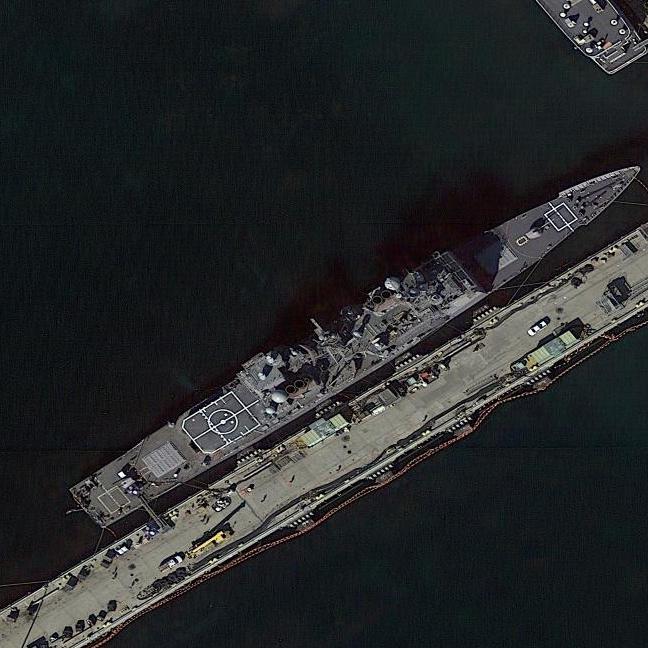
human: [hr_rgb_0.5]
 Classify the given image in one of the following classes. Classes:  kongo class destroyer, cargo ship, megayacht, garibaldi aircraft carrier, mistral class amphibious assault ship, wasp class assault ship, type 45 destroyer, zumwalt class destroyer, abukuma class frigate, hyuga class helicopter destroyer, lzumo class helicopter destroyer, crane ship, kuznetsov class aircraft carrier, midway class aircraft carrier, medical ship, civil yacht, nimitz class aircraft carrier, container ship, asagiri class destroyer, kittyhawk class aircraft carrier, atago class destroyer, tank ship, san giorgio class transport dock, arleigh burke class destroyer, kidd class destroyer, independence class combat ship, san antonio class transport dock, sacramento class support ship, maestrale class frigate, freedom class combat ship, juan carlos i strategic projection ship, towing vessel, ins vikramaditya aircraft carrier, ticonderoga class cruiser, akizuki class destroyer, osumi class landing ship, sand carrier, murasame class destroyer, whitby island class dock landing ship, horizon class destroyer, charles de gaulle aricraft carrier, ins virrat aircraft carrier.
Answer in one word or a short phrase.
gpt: Ticonderoga class cruiser